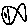
Label: fish